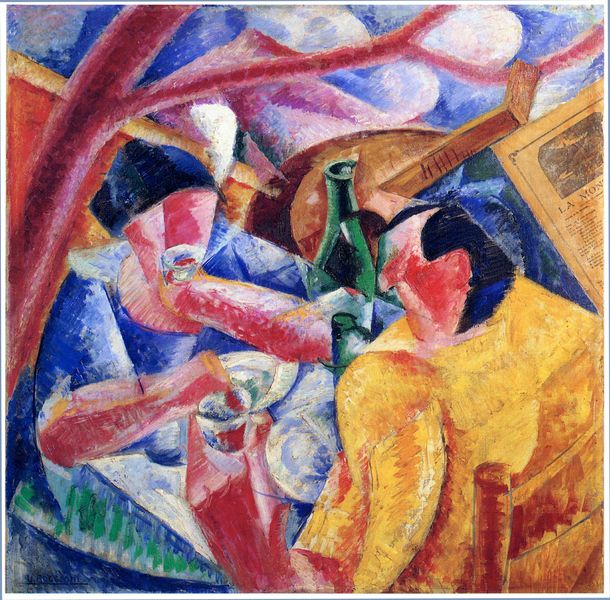
Titel: Sotto la pergola a Napoli
Künstler: Umberto Boccioni
Standort: Milano
Institution: Civico Museo d'Arte Contemporanea / Palazzo Reale
Schlagwörter: baum, berg, blau, blätter, gemälde, hand, haut, himmel, kopf, mann, wolken, dreieck, gelb, grün, kubismus, kubistisch, menschen, sitzen, bunt, cafehaus, frau, glas, haar, kleid, mund, männer, orange, profil, raum, schwarz, stuhl, tisch, tür, weiss, rot, wolke, expressionismus, fest, leute, muster, bart, feiern, flasche, gläser, jacke, trinken, arm, arme, gesicht, mensch, schüssel, stehen, teller, ärmel, bild, hände, tischtuch, ast, baumstamm, hügel, stamm, rauch, figur, haare, sitzend, familie, paar, blatt, gitarre, musik, rosa, wald, bauern, engel, garten, krug, skulptur, relief, farbig, schrift, liebe, lehne, abstrakt, farben, flächen, modern, farbe, formen, lila, violett, monochrom, weis, picknick, saal, figuren, französisch, essen, wein, kopftuch, lesen, tasse, collage, flucht, foto, futurismus, nische, spanisch, porzellan, zweig, farbflächen, restaurant, form, text, zeitschrift, zeitung, macke, mahlzeit, violine, ehepaar, fisch, abendessen, expressiv, picasso, laute, mandoline, dreieckig, geometrie, blauer reiter, brotzeit, rühren, gasthaus, scherben, piknik, geometrische formen, gliederung, wörter, italienisch, marc, durst, prisma, picass, freunde, gegliedert, gris, abstract, dinner, people, expressionsmus, genießer an gedeckter tagel, stcuk, eating, bottle, 2 männer beim essen und trinken